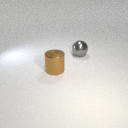
large gray metal sphere to the right of large brown metal cylinder